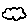
Label: cloud